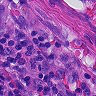
Metastatic tissue present: yes